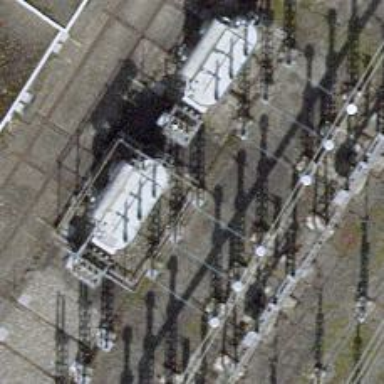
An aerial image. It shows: Switch used for power control.